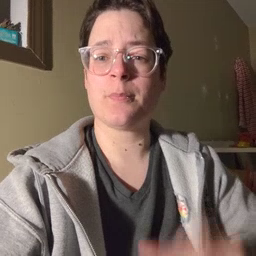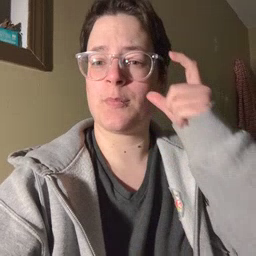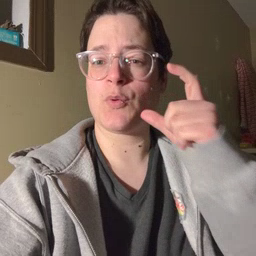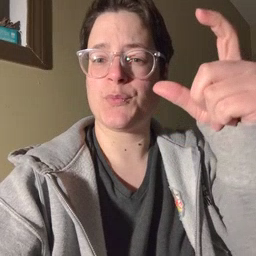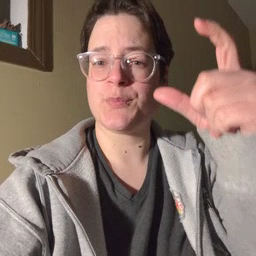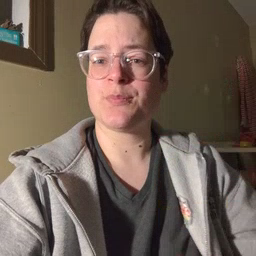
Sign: moon